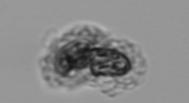
Label: Emiliania_huxleyi